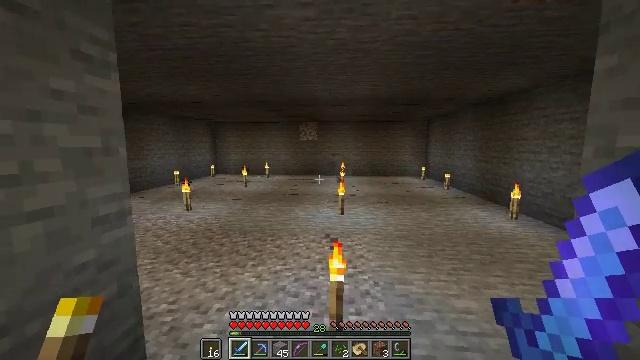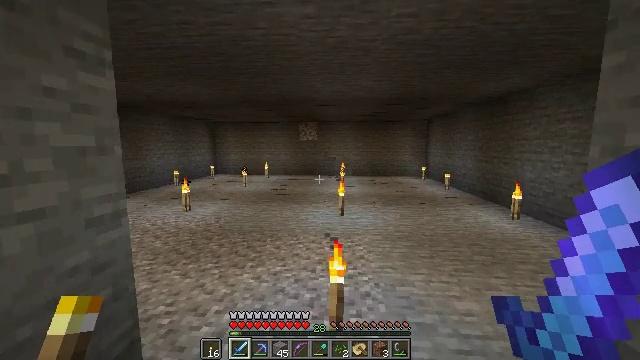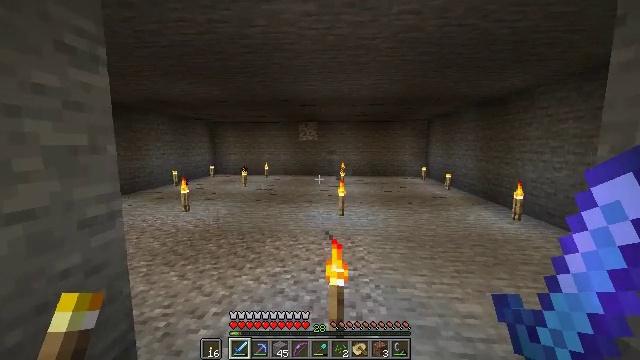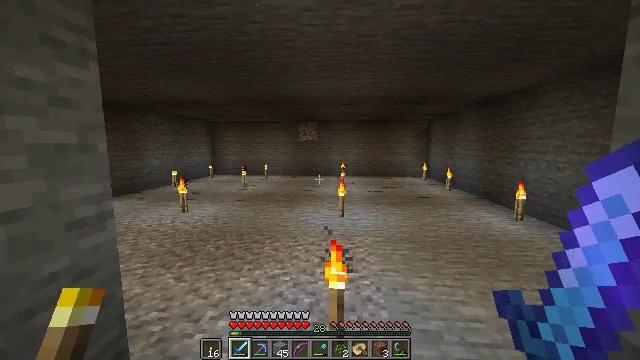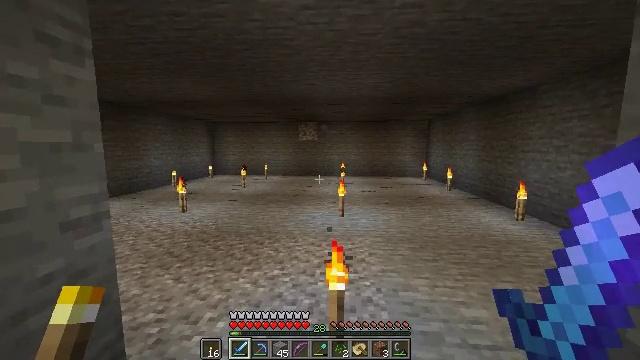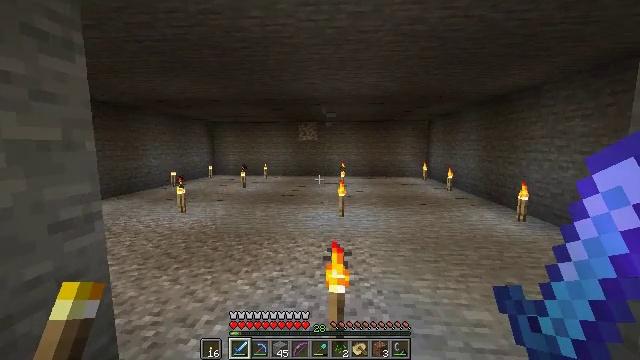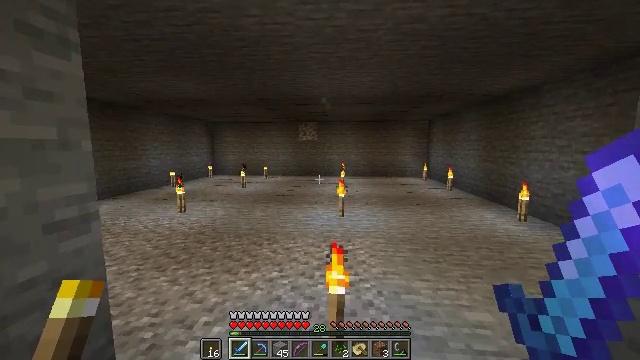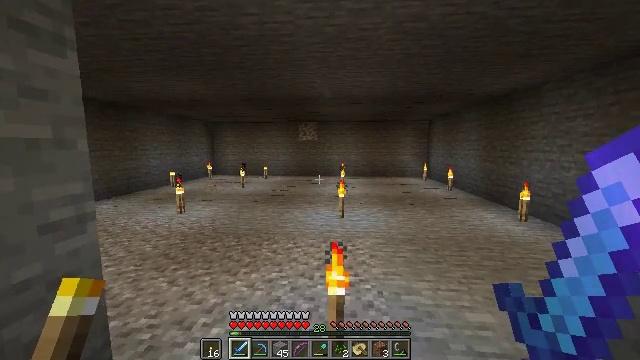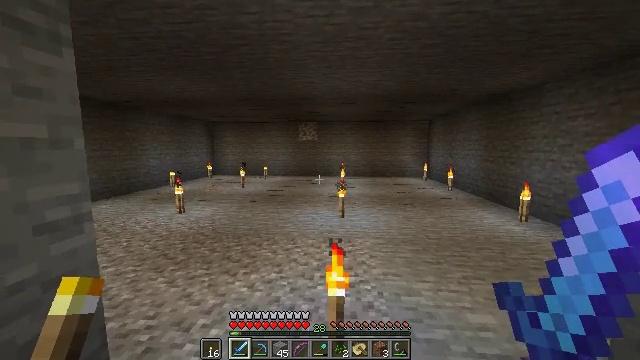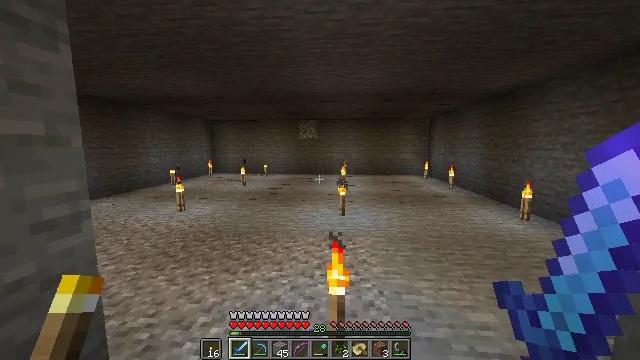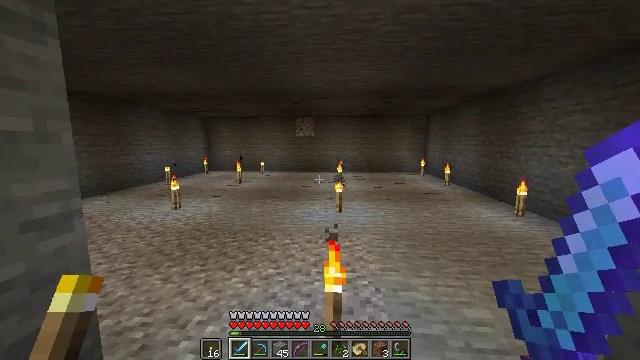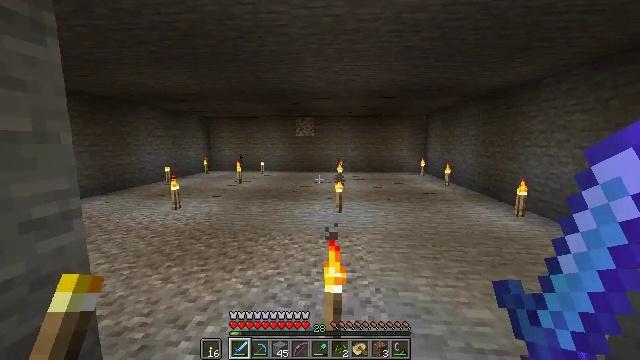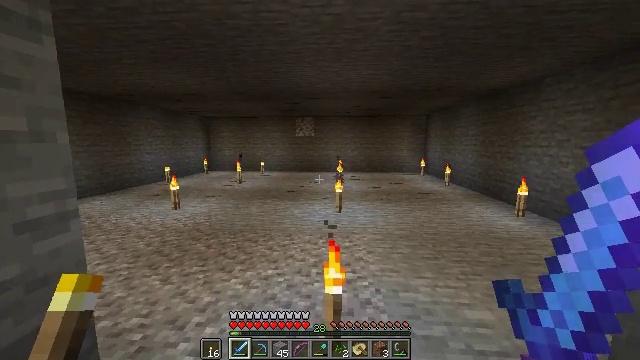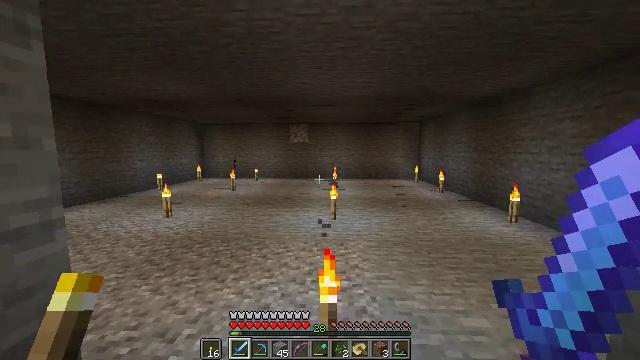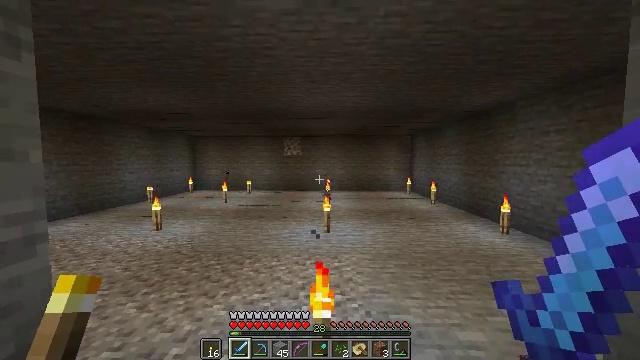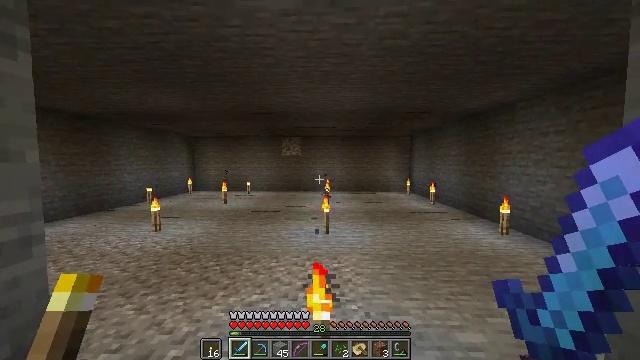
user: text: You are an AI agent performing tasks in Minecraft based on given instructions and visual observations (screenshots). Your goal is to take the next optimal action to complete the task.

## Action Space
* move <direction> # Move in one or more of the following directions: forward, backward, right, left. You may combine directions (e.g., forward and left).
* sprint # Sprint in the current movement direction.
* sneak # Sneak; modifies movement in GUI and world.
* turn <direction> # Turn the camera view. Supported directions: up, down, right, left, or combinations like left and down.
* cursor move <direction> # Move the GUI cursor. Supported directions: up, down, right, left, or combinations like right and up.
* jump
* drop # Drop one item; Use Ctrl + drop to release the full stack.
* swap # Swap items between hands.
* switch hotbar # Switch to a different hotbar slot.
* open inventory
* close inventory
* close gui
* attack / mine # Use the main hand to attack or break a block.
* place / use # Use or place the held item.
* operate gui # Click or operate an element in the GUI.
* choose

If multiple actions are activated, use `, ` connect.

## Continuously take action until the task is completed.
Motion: motion action
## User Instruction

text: Break the sand block.
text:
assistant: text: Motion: no_op
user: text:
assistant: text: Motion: no_op
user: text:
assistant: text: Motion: no_op
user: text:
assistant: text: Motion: no_op
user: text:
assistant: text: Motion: no_op
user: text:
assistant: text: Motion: no_op
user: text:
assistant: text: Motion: no_op
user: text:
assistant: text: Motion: no_op
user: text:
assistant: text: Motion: no_op
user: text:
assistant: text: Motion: no_op
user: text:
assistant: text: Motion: no_op
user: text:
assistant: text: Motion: no_op
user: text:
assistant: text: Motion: turn right and up
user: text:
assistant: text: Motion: turn right and up
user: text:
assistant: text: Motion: no_op
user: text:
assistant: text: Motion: no_op
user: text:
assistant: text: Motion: no_op
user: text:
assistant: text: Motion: turn down
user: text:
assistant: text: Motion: turn down
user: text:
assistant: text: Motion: no_op
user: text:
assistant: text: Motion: turn down
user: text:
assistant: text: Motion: turn down
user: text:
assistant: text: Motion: turn right and down
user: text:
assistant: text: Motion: turn down
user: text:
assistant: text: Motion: turn down
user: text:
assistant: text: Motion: turn left and down
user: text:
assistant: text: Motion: turn down
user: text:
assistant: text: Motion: turn left and down
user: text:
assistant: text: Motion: turn left and down
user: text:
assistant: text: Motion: no_op